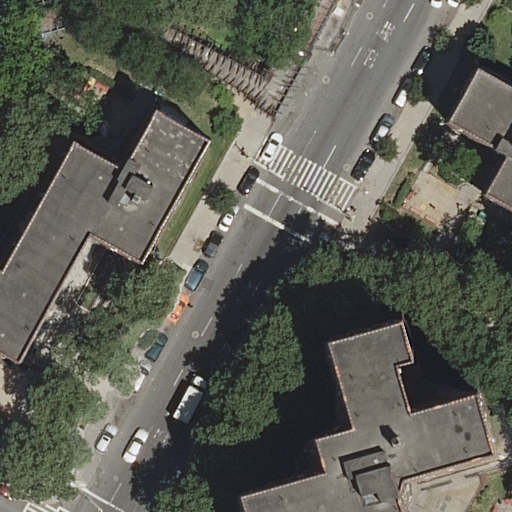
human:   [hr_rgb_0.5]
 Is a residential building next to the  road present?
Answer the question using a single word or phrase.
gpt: yes

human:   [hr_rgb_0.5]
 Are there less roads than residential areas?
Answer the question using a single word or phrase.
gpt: no

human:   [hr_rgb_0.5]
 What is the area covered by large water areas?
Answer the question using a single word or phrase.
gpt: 0m2

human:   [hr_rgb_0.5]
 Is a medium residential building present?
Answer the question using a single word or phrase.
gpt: yes

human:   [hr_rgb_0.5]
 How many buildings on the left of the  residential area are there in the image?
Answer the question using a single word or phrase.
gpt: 1

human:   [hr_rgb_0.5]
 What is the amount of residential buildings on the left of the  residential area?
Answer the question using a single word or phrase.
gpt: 1

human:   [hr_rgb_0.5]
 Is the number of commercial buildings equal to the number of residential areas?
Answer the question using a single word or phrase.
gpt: no

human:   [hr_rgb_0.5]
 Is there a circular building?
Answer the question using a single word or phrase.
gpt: no

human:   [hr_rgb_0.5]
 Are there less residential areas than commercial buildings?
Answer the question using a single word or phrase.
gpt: no

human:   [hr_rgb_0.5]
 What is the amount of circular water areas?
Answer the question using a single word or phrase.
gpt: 0

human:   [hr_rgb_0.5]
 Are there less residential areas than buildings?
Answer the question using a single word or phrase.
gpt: yes

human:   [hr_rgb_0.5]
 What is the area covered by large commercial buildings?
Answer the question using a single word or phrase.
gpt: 0m2

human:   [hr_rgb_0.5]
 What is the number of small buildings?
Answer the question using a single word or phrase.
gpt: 0

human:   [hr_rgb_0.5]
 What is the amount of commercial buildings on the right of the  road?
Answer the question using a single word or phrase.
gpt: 0

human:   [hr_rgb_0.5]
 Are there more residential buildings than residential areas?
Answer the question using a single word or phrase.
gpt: yes

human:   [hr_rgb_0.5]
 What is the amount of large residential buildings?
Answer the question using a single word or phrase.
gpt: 2

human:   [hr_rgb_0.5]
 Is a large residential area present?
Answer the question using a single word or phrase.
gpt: yes

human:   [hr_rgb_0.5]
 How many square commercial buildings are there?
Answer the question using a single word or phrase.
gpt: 0

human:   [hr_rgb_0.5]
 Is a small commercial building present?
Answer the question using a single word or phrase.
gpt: no

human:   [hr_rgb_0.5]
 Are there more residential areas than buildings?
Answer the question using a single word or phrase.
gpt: no

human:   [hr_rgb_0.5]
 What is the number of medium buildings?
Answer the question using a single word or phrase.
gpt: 1

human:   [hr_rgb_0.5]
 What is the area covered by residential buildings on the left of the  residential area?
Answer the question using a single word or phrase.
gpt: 788m2

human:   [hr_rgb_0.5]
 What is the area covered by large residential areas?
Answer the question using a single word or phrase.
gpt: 10638m2

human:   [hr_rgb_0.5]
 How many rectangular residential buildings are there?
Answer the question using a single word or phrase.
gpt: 1

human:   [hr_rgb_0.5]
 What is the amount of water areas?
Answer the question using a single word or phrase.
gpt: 0

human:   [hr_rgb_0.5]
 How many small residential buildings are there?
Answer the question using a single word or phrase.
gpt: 0

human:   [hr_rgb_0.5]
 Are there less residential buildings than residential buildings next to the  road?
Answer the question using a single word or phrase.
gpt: no

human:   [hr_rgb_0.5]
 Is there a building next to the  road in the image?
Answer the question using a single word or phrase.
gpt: yes

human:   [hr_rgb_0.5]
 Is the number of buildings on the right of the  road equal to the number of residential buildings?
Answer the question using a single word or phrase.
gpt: no

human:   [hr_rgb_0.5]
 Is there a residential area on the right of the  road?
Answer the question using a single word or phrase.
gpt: no

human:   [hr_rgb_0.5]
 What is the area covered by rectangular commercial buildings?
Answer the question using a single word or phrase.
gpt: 0m2

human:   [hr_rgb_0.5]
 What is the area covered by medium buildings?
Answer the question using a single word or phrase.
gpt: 161m2

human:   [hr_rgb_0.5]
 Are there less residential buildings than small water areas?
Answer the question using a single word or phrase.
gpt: no

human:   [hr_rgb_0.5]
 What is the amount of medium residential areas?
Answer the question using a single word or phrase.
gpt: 0

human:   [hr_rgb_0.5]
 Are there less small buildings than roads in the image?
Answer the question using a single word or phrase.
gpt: yes

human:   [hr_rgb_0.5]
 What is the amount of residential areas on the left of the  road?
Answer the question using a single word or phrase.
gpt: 0